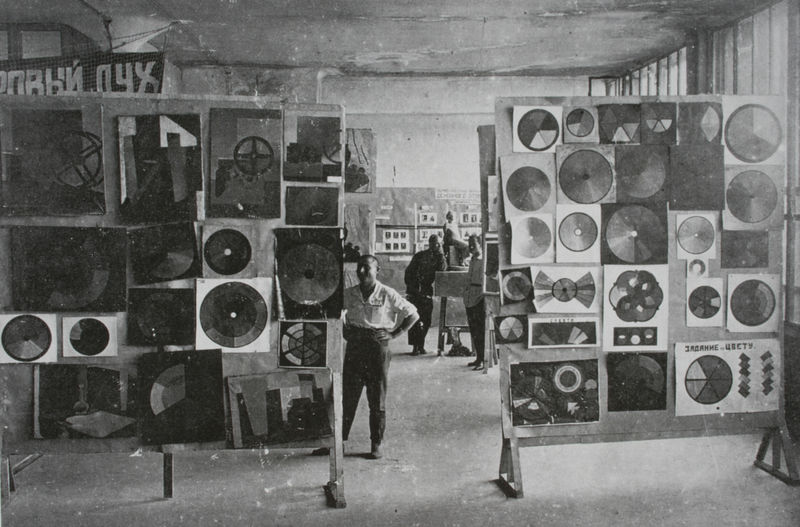
Titel: Ausstellung mit Studenten zum Thema Farbe an den WCHUTEMAS
Schlagwörter: blätter, gemälde, mann, schatten, weiß, fenster, grau, holz, licht, männer, raum, schwarz, stützen, zimmer, gürtel, malerei, muster, hemd, hose, arme, mensch, sehen, stehen, innenraum, schauen, decke, rund, schrift, bilder, papier, schule, russland, farben, formen, besucher, atelier, halle, foto, fotografie, photographie, bögen, wände, hüften, zettel, scheiben, schwarzweiß, kreise, kunst, photo, ausstellung, werkstatt, israel, aufnahme, akademie, dokument, avantgarde, studio, russisch, begutachten, kyrillisch, rum, stellwände, atelierraum, lamellen, stellage, farbkreis, farbkreise, boen, darbe, kassak, kreisdiagramme, schallplaten, stellagen